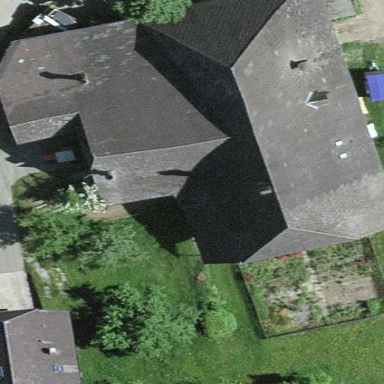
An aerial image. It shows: Farm building.